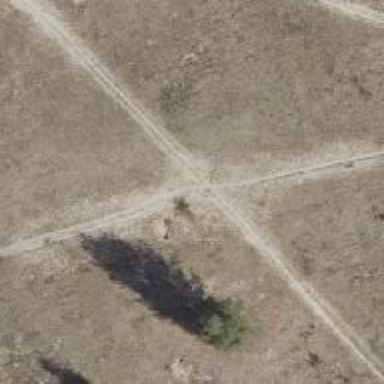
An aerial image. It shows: Dirt path.